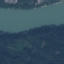
Land use / land cover: River